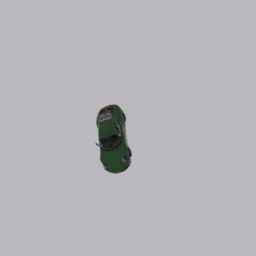
Label: mechanical